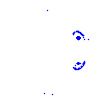
Particle: kaon